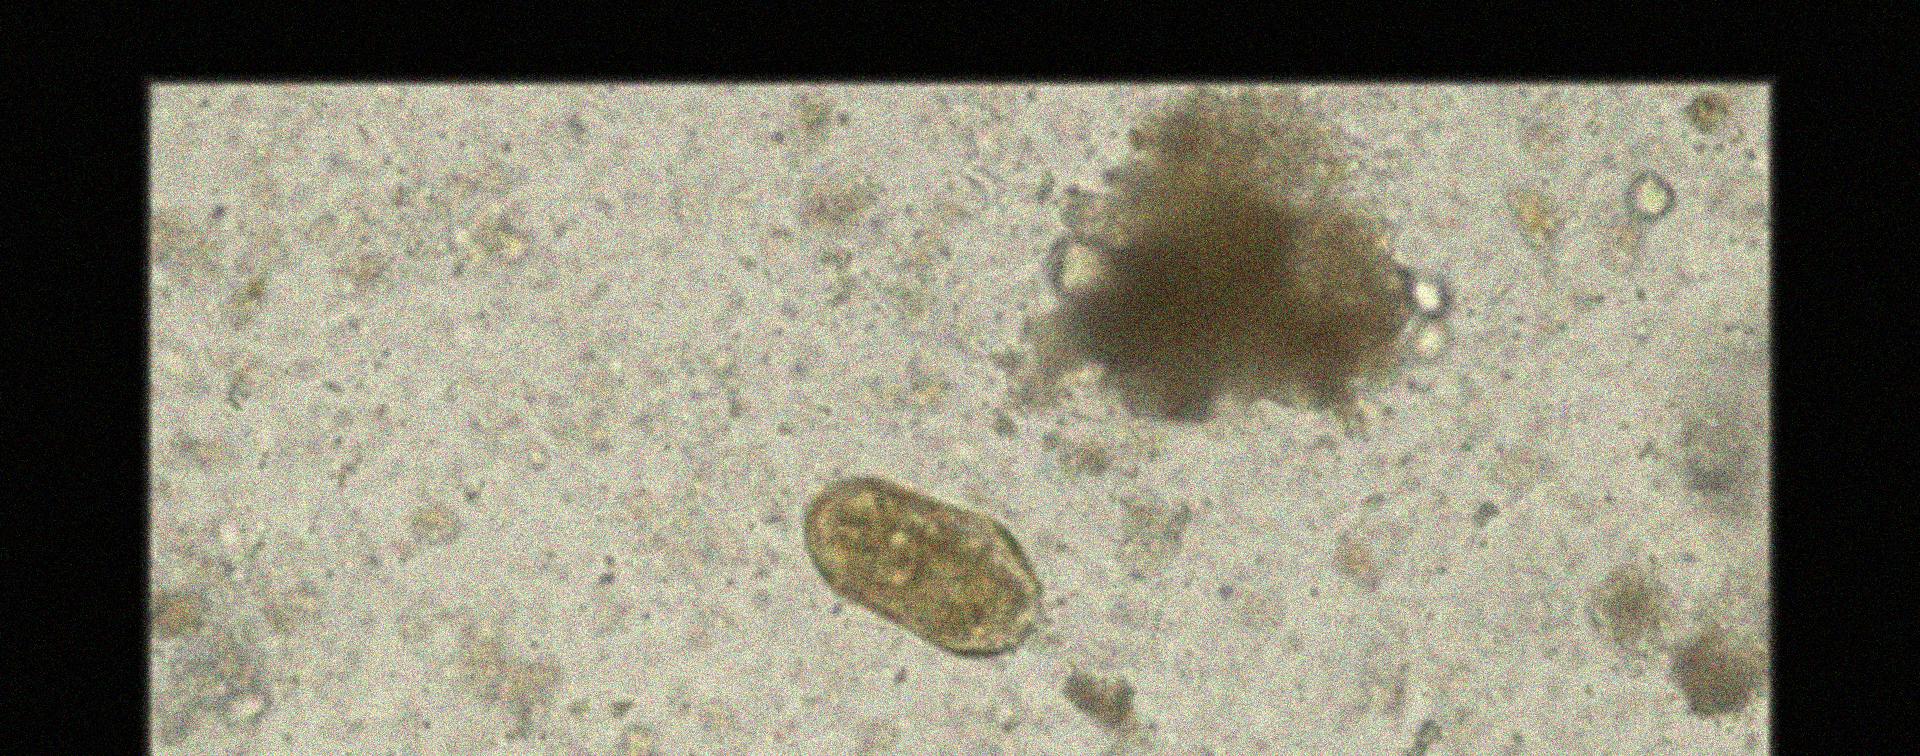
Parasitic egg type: Paragonimus spp